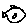
Label: fish